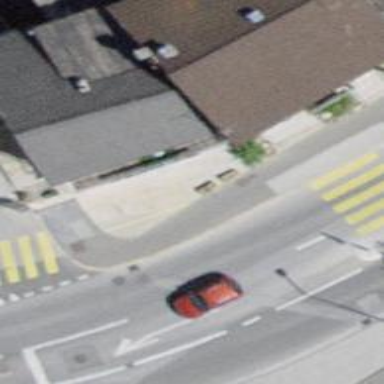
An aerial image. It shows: Sidewalk along the footway.